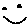
Label: smiley face